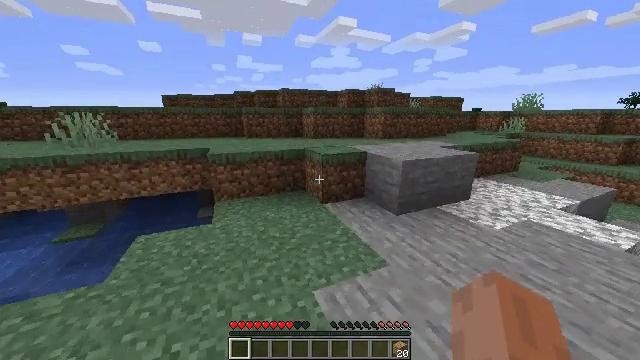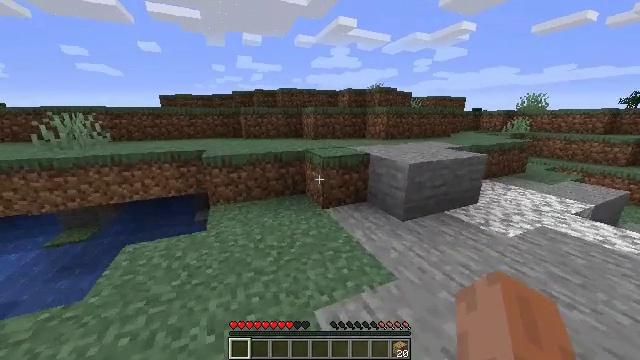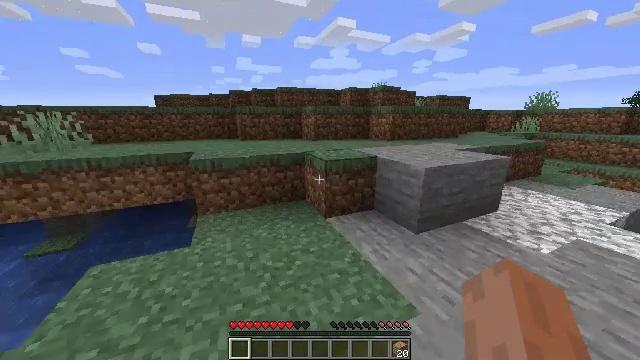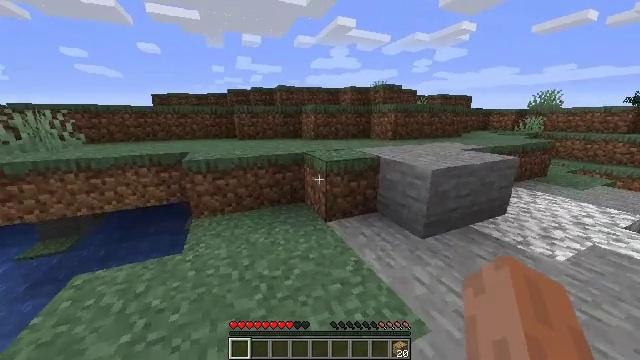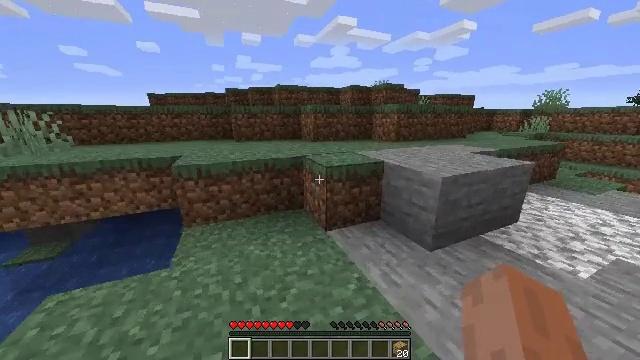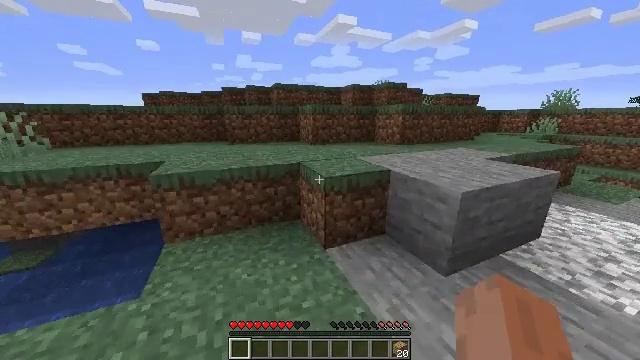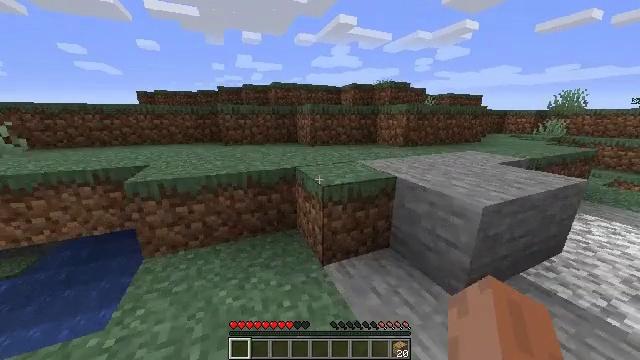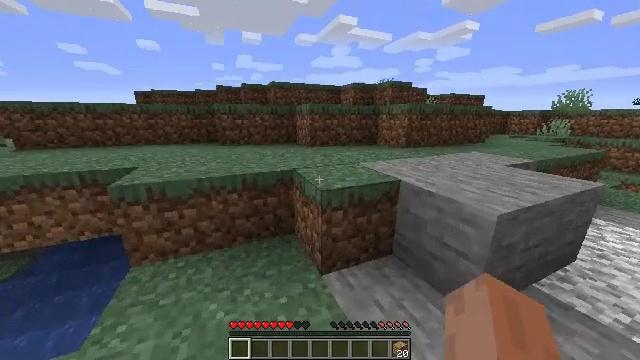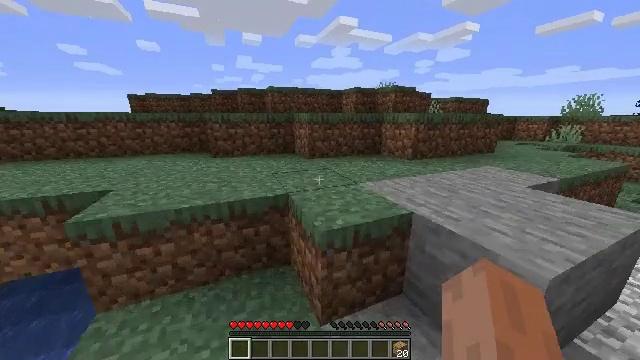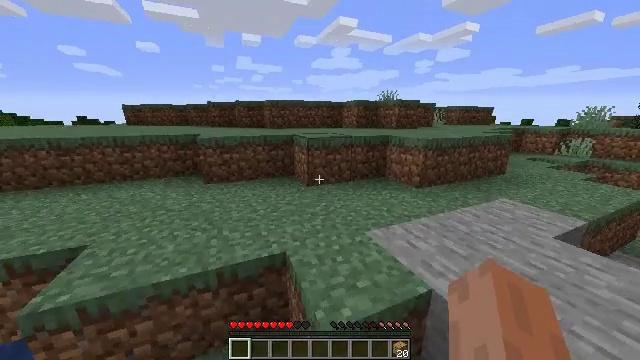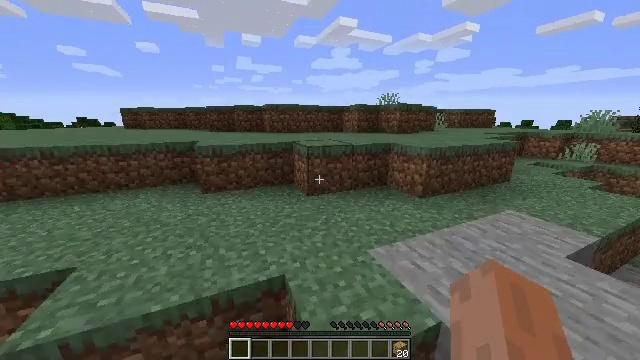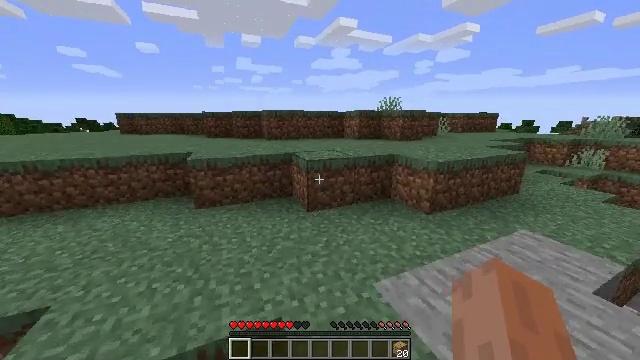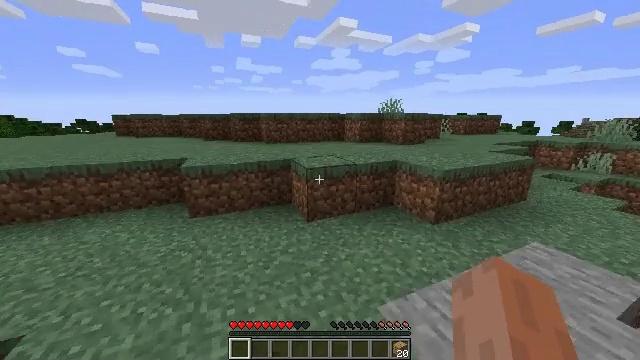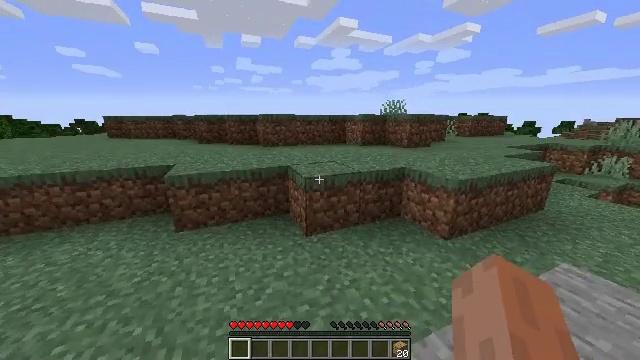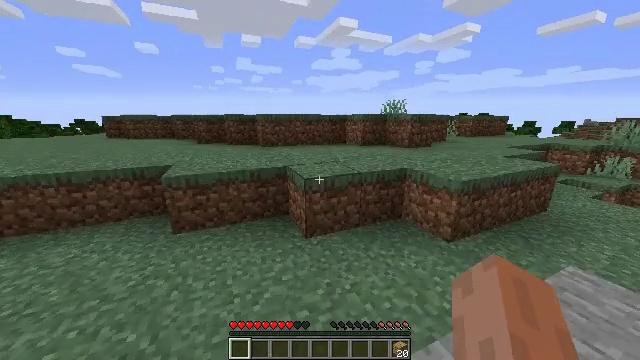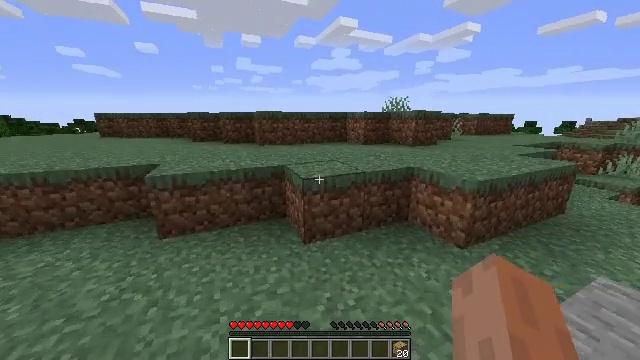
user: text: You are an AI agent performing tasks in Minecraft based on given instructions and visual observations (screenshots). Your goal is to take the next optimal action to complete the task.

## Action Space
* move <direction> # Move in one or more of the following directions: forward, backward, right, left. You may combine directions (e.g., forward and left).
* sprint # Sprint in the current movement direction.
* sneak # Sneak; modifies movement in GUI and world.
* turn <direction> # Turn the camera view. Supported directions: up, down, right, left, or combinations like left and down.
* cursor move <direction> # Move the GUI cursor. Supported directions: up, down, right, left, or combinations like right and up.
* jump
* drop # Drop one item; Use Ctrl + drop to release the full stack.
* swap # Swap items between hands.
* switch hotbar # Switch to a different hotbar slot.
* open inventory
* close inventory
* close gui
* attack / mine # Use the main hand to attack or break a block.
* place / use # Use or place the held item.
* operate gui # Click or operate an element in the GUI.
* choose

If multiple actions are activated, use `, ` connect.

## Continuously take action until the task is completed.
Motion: motion action
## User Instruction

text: Combat the sheep.
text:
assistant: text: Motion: move forward
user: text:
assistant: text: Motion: move forward
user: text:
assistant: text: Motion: move forward
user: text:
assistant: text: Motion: move forward
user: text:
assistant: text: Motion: move forward
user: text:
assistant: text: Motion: move forward
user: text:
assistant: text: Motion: move forward
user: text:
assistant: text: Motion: move forward, jump
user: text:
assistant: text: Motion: move forward, jump
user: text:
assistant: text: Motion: move forward, jump
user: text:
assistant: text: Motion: move forward
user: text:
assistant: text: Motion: move forward
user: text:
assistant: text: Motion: move forward
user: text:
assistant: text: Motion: move forward
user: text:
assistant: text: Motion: move forward
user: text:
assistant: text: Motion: move forward
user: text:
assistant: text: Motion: move forward
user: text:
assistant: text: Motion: move forward
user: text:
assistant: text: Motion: move forward
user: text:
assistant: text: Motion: move forward, jump
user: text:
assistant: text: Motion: move forward, jump
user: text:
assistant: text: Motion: move forward
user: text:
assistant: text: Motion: move forward
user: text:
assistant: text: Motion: move forward
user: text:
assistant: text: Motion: move forward
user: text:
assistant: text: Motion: move forward
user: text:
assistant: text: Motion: move forward
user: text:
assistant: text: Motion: move forward
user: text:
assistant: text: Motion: move forward
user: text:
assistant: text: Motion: move forward